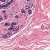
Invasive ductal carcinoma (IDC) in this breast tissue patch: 0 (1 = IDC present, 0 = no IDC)